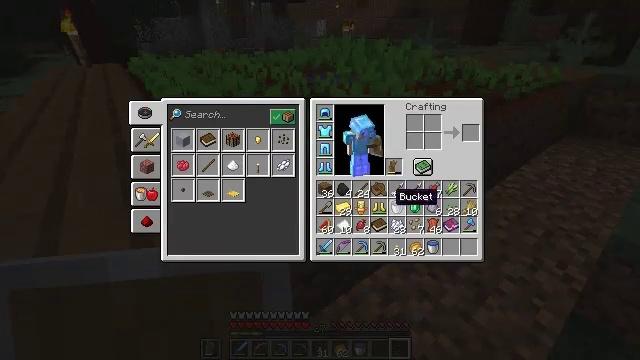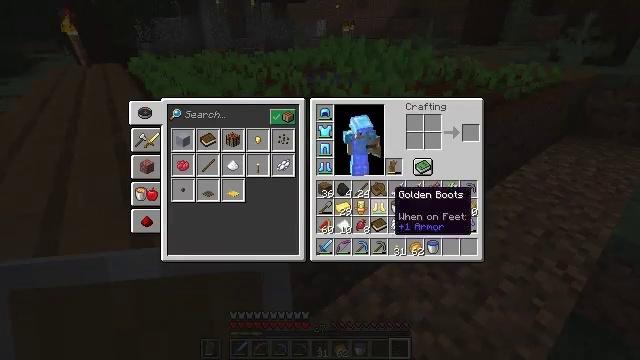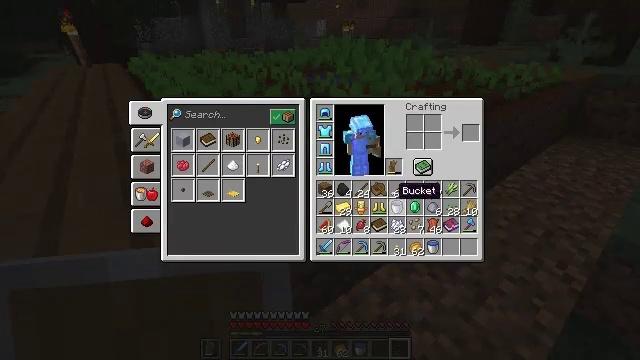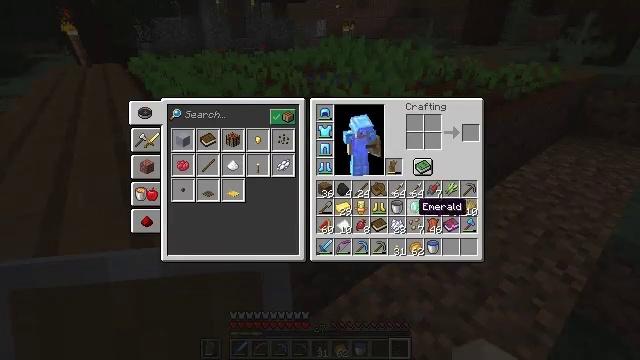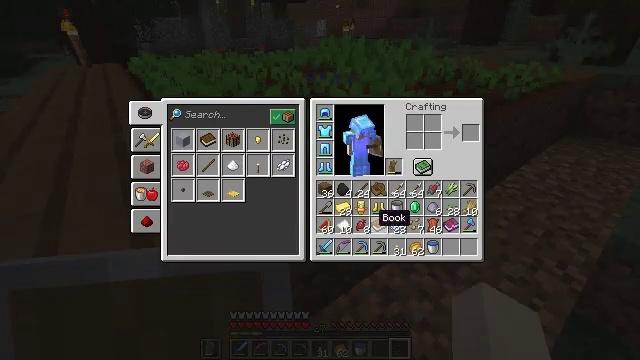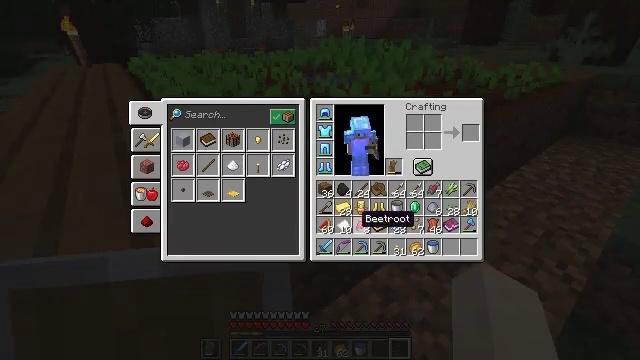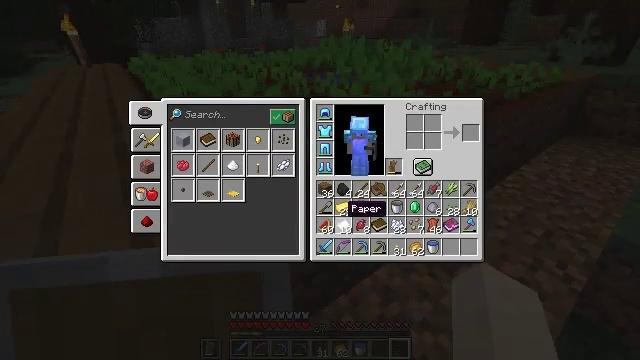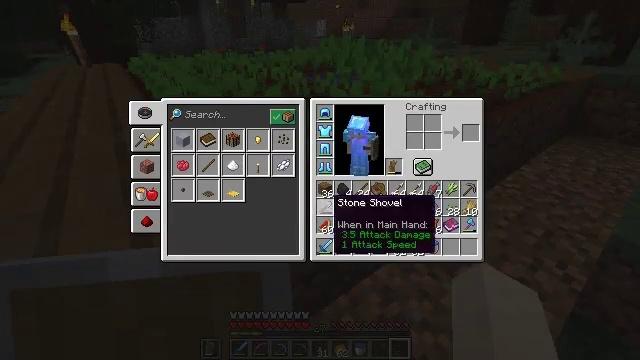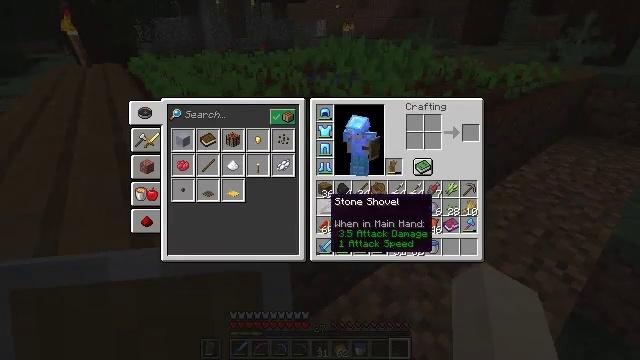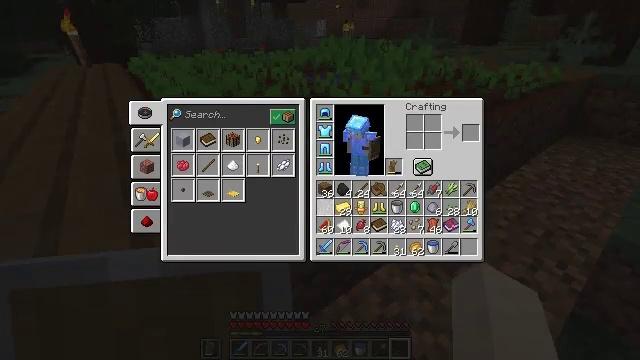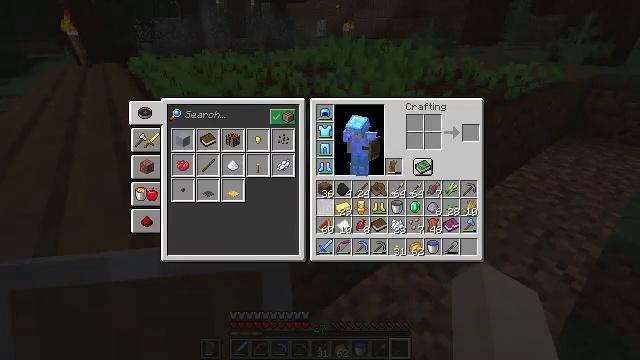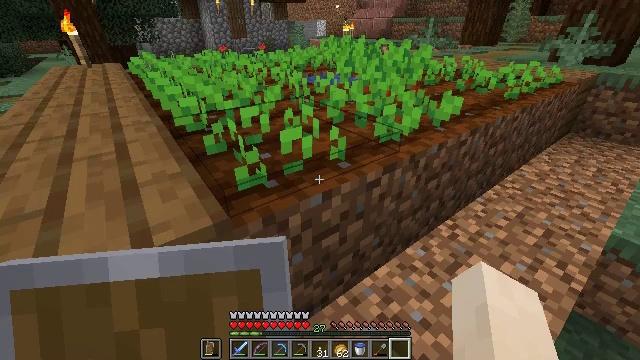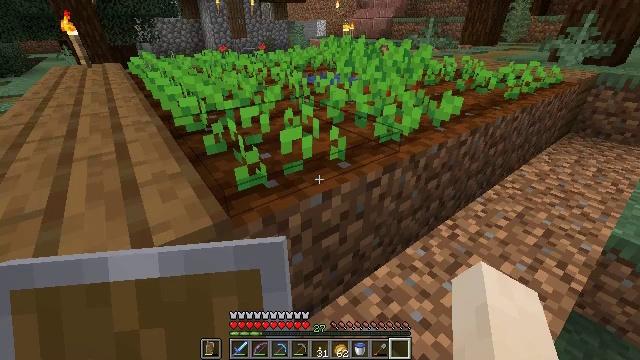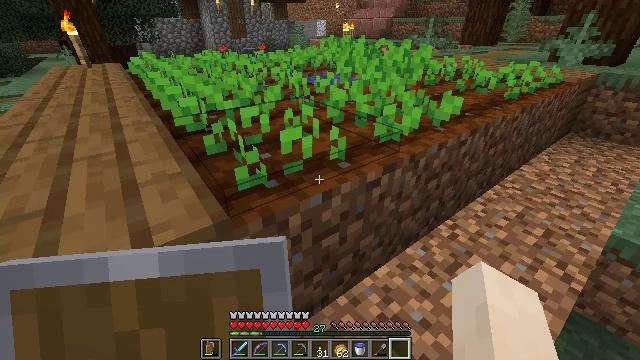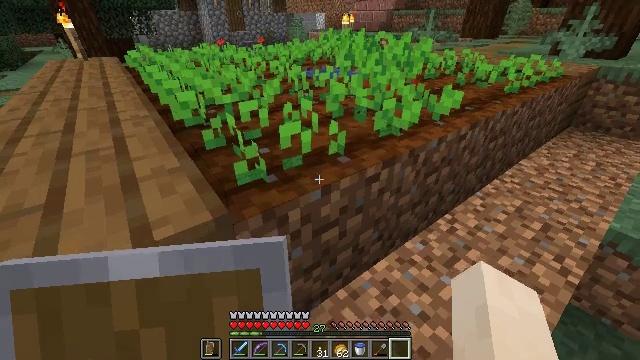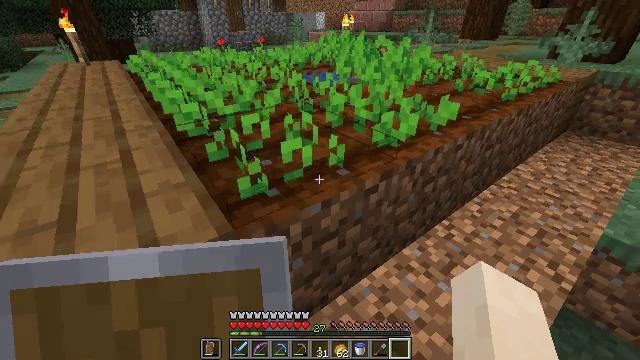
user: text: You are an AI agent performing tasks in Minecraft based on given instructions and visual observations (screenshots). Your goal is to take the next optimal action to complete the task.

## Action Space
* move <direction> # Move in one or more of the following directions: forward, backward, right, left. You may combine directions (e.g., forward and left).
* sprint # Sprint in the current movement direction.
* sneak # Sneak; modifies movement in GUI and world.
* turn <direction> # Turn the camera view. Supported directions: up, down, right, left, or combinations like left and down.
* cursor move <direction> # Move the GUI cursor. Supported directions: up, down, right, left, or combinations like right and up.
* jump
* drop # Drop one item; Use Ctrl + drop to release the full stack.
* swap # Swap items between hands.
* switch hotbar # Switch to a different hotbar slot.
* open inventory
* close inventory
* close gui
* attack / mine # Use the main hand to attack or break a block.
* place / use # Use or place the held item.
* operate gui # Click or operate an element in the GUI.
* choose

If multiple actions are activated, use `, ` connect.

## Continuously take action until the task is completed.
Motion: motion action
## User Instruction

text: Pull up beetroots from the soil.
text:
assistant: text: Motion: sneak
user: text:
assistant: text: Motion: sneak
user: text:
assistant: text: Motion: sneak, cursor move right and down
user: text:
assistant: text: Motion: sneak, cursor move left and down
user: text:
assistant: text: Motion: sneak, cursor move left
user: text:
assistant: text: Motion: sneak, cursor move left and up
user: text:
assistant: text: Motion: sneak, cursor move left
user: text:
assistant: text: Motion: sneak
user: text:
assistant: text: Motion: sneak, operate gui
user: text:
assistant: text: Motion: sneak, operate gui
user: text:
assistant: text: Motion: no_op
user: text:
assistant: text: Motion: no_op
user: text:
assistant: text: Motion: no_op
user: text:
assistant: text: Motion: turn down
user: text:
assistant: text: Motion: jump
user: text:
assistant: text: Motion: jump
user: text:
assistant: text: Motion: move left, jump
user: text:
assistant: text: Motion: move left, jump
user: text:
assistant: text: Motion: move left, jump
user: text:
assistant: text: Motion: move left
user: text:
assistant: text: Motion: move left, turn right and down
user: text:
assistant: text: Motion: move left, turn right and down
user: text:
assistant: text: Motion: move left, turn right
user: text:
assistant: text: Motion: move left, turn right
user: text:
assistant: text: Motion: move left, turn right
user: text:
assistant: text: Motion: move left
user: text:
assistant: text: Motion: move left
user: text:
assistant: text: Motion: no_op
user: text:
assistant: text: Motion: no_op
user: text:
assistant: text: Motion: move left, turn left and up, jump